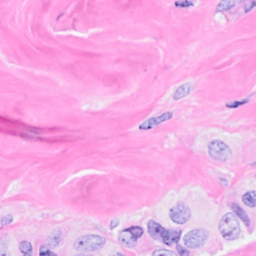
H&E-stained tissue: Breast